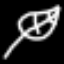
Label: leaf